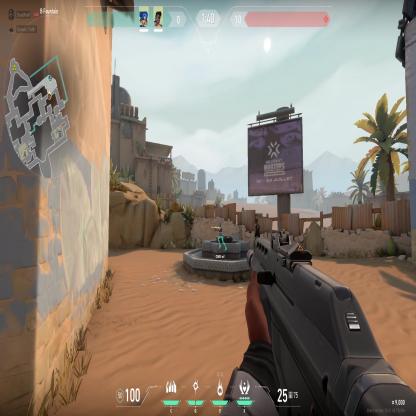
Label: teammate